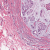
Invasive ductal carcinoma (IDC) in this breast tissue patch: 1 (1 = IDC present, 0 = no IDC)